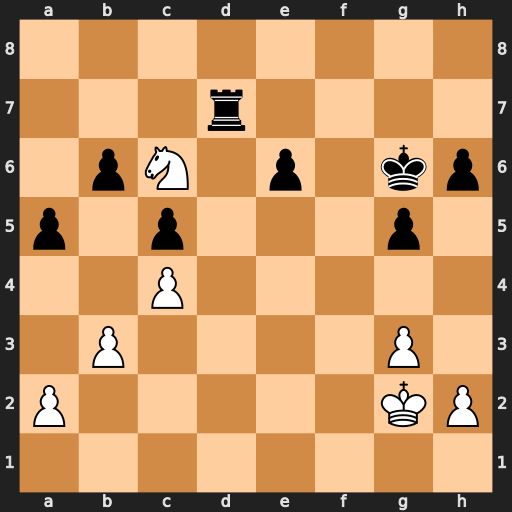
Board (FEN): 8/3r4/1pN1p1kp/p1p3p1/2P5/1P4P1/P5KP/8
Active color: w
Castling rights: -
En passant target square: -
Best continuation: Ne5+ Kf6 Nxd7+